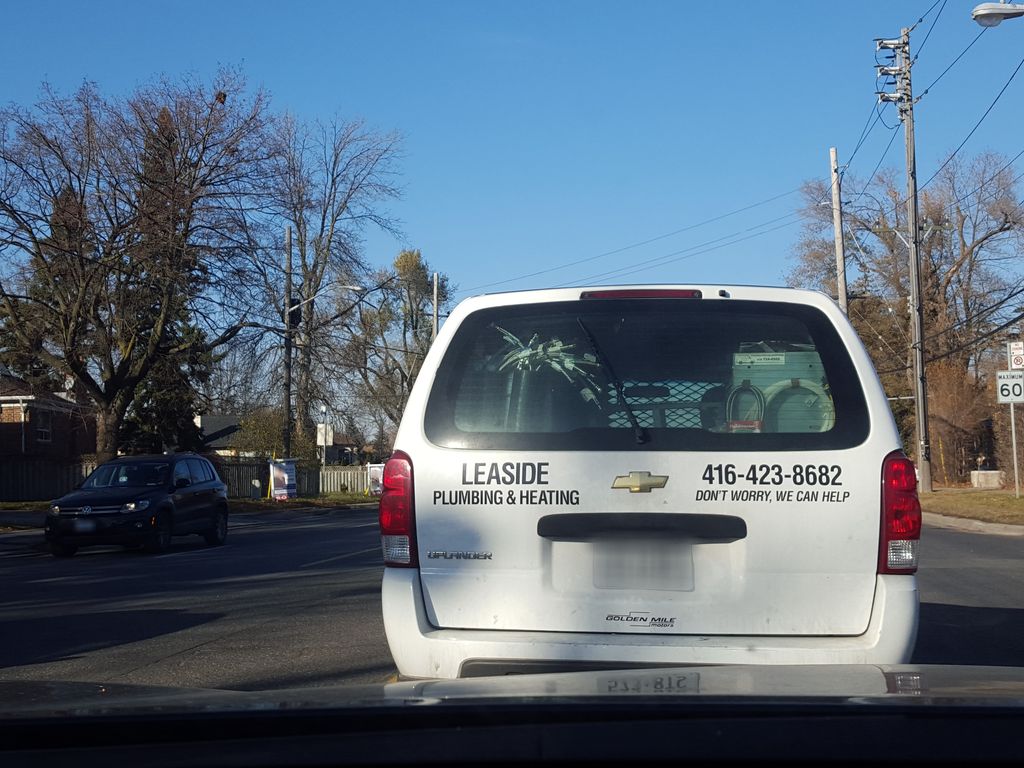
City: toronto